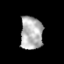
Tissue: prostate
Cell type: Myeloid cells
Senescence score: 0.3293
Nuclear area (px): 720
Mean DAPI intensity: 177.238